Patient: sex M, age 56
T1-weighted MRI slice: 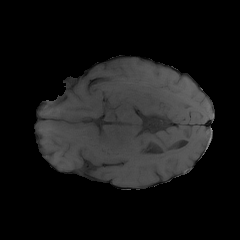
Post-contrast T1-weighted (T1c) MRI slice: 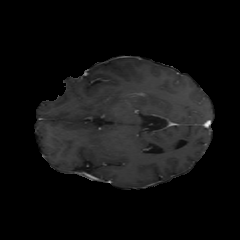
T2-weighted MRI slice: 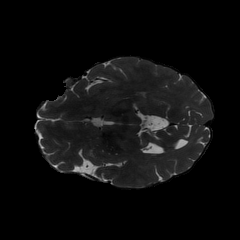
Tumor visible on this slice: no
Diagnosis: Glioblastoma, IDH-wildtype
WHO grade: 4